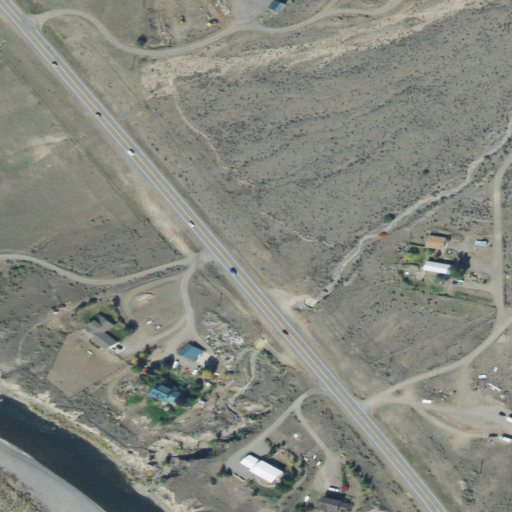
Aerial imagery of cliff(s) in Montana named Rigler Bluffs containing grassland, shrub, low intensity development, open development, open water, medium intensity development, and high intensity development